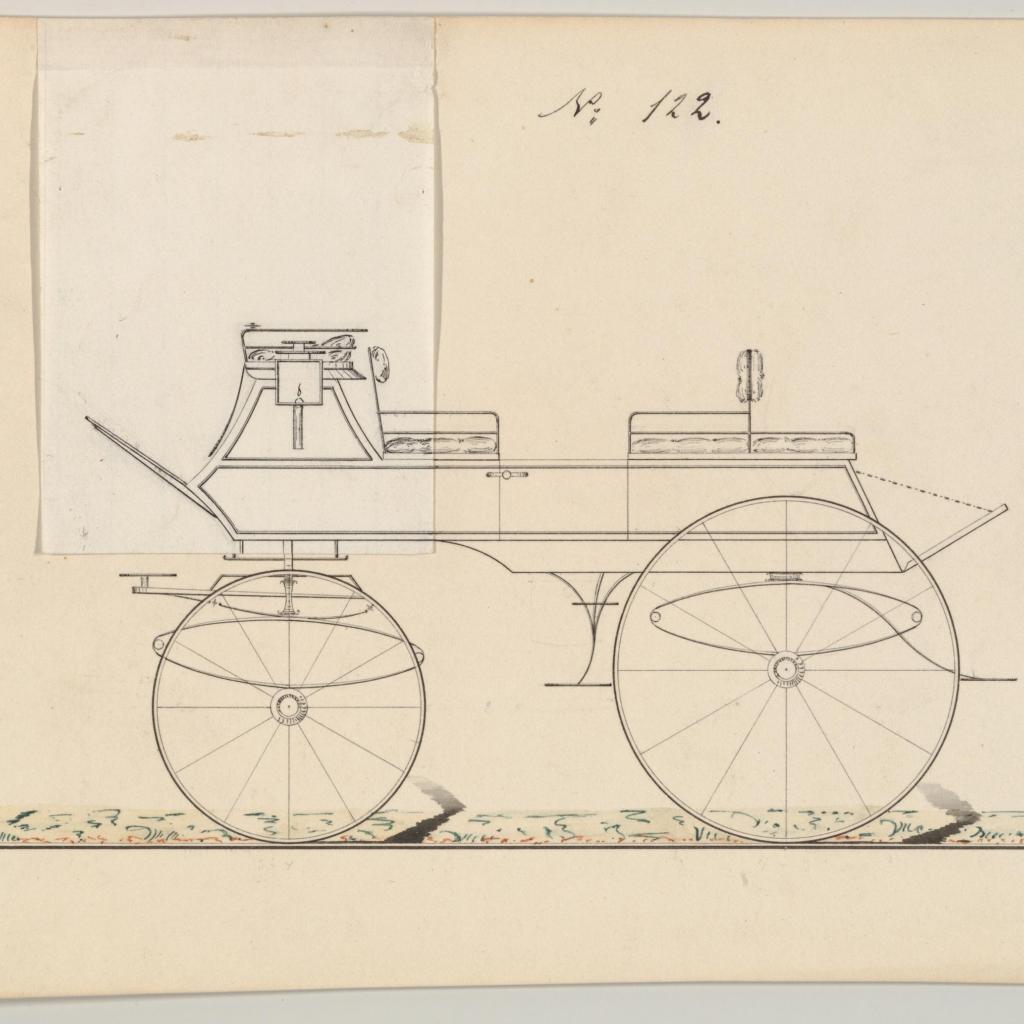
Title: Design for Drag no. 122
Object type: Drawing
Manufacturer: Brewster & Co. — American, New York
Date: ca. 1850
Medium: Pen and black ink, watercolor and gouache
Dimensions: sheet: 6 1/4 x 8 3/4 in. (15.9 x 22.2 cm)
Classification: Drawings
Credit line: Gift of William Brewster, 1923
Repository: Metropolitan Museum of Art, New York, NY